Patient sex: M
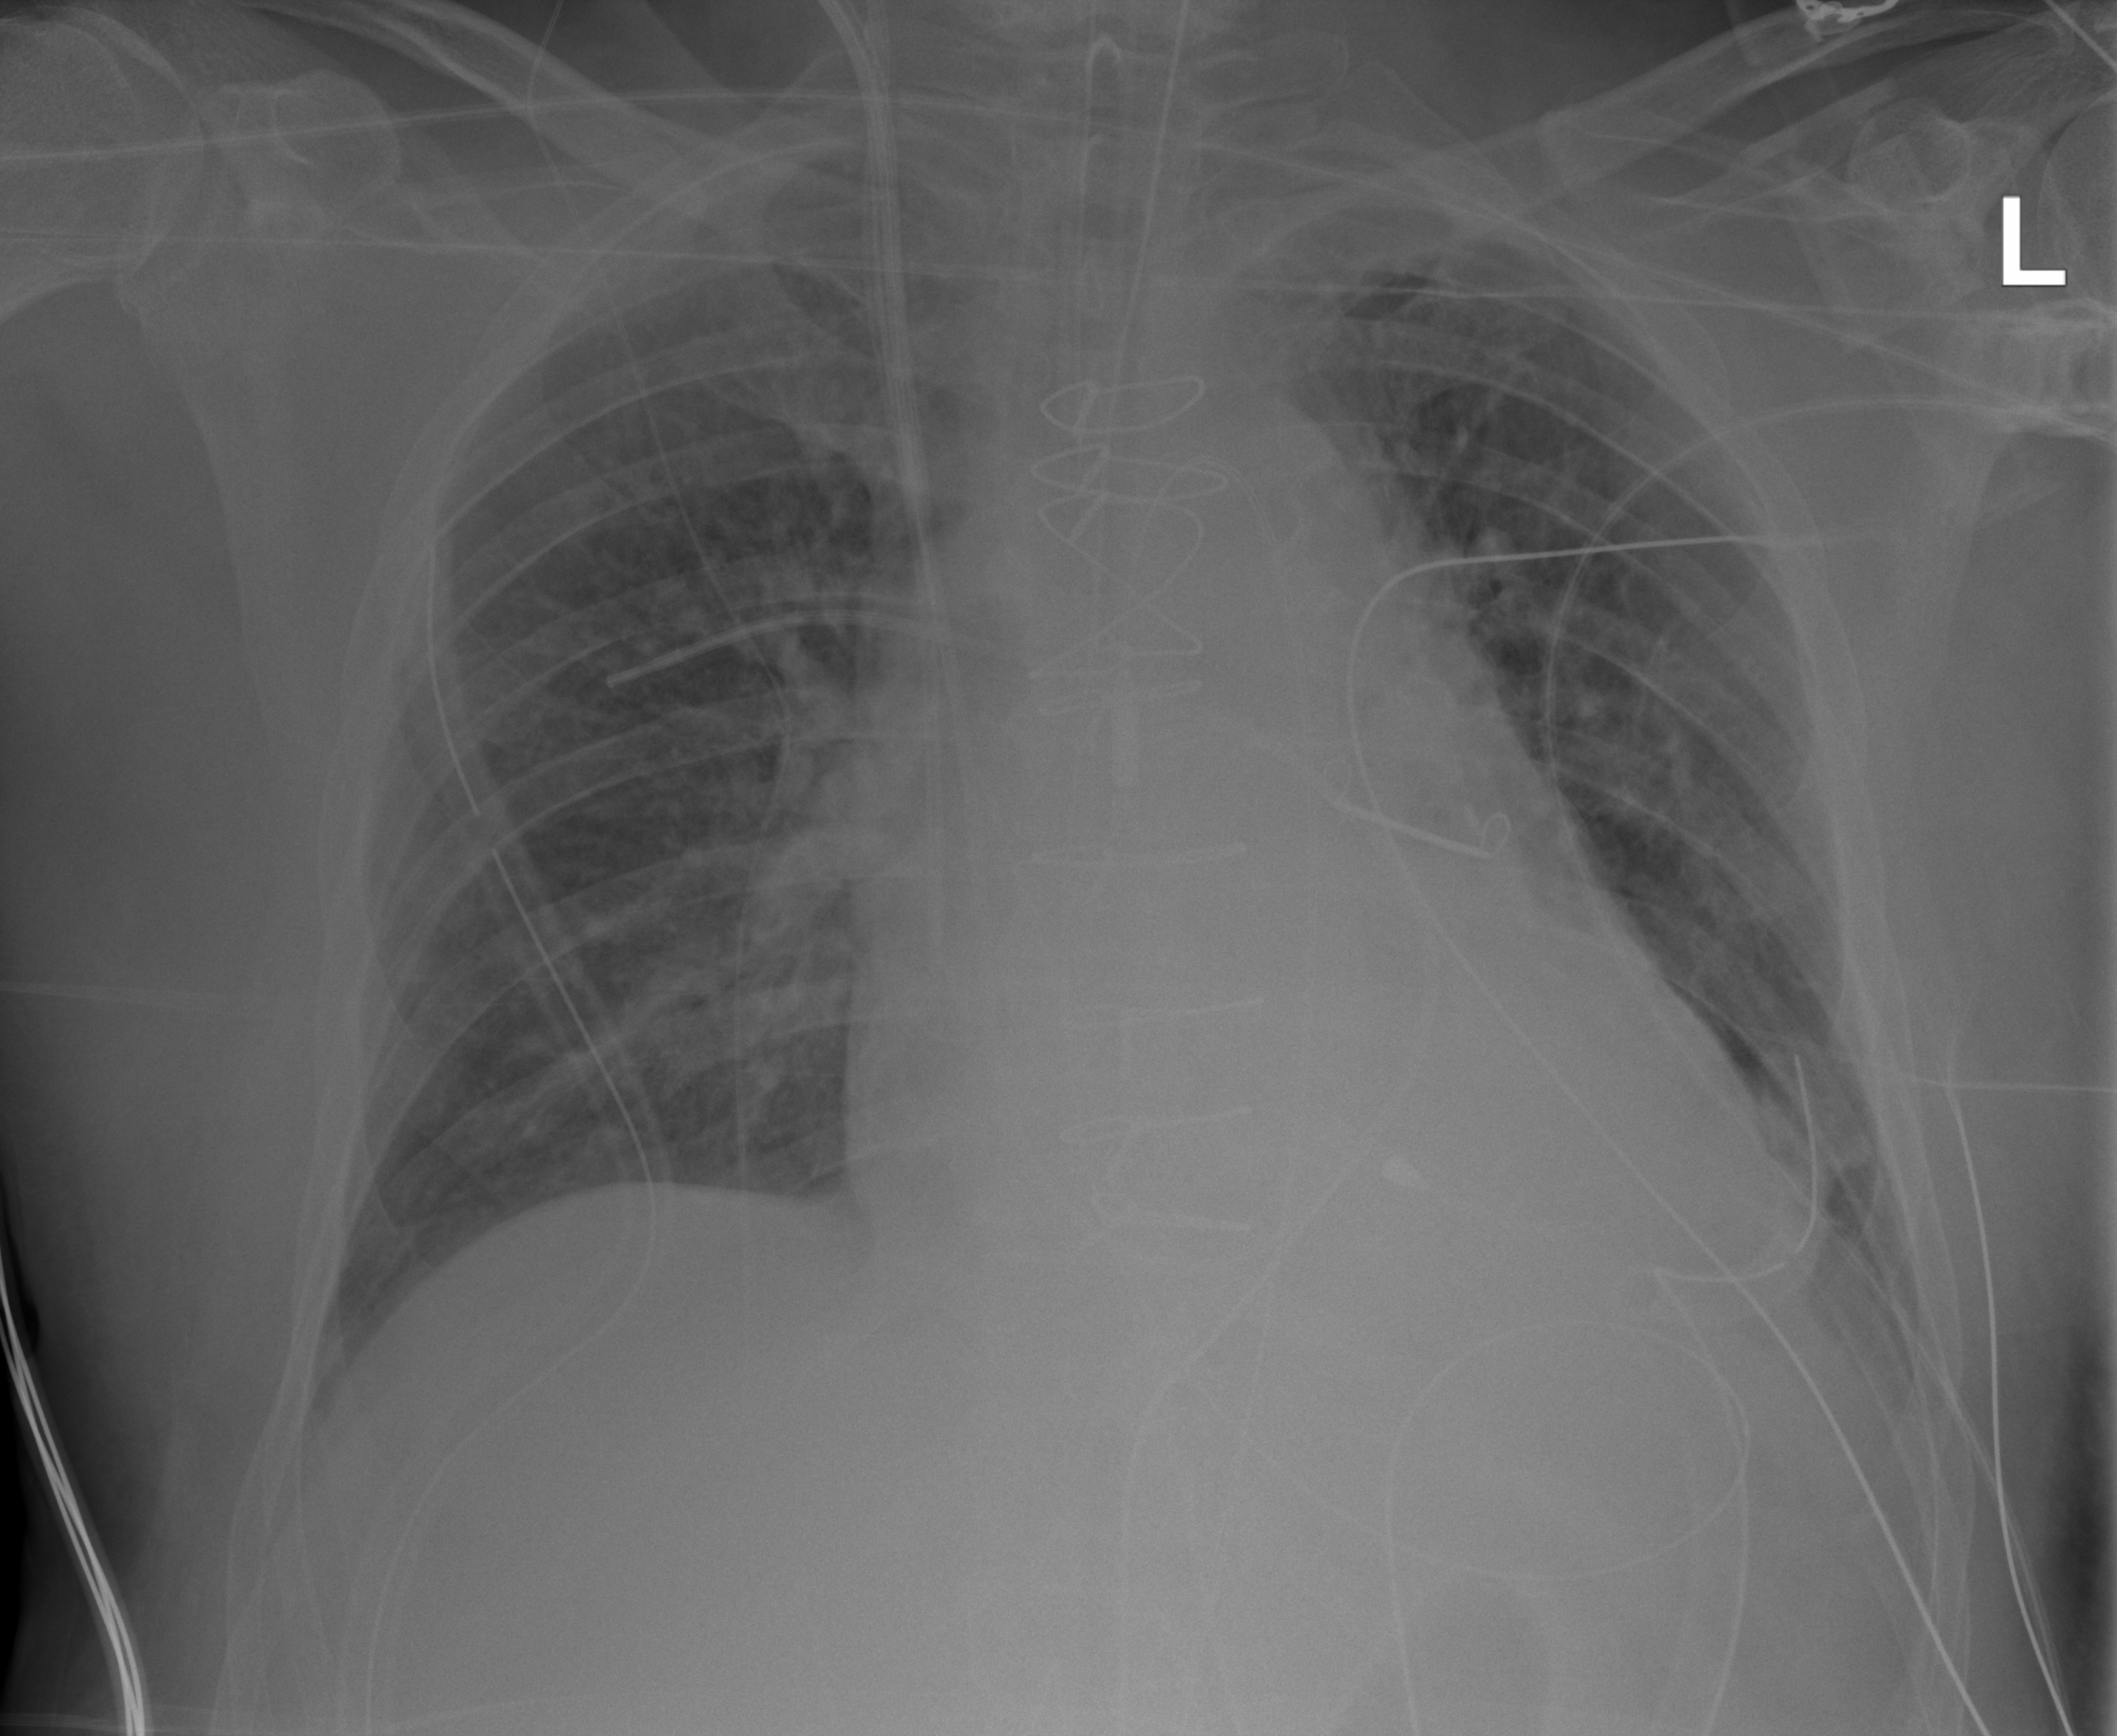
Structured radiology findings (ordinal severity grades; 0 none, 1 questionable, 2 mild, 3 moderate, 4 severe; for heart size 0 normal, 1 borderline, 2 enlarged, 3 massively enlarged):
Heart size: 2
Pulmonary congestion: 2
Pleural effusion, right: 0
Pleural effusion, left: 1
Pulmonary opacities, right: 2
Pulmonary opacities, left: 0
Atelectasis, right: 2
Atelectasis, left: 2